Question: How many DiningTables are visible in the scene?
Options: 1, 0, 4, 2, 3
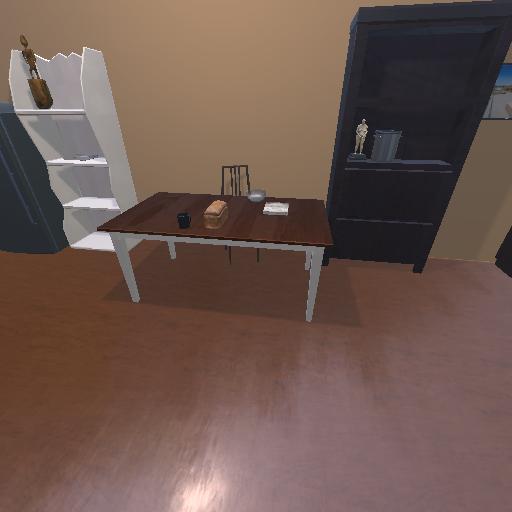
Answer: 1